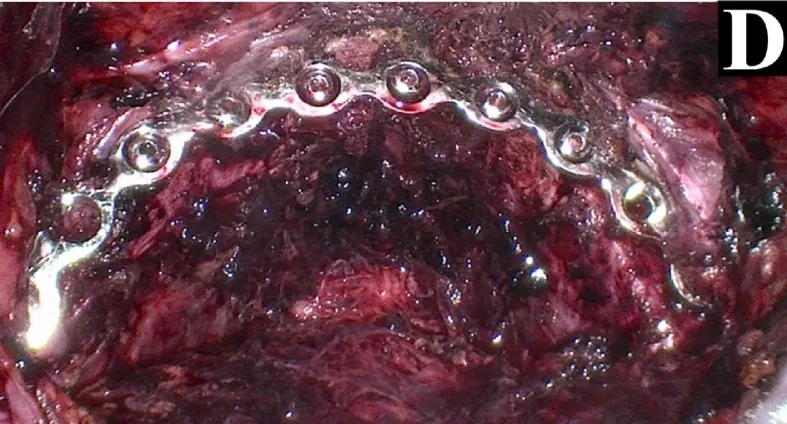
After screws insertion.
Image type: medical_photograph (other_medical_photograph)